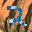
Label: 2